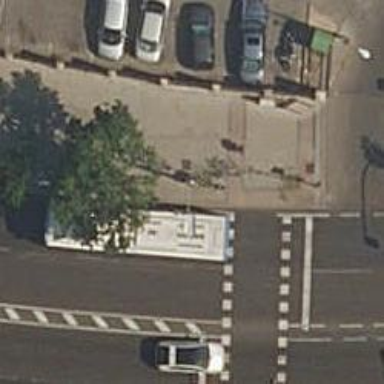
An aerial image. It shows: Bus stop with shelter. It is platform for public transport.